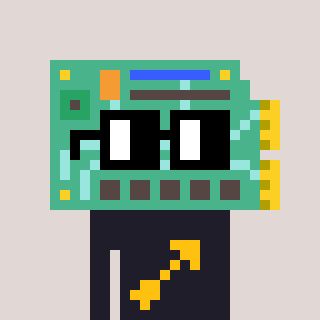
a pixel art character with square black glasses, a chipboard-shaped head and a grayscale-colored body on a warm background